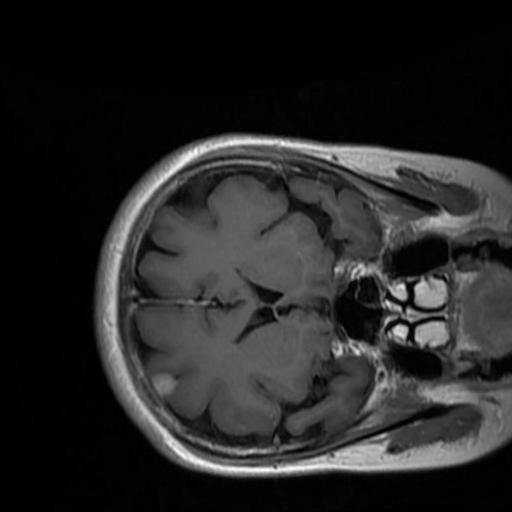
Label: brain_menin